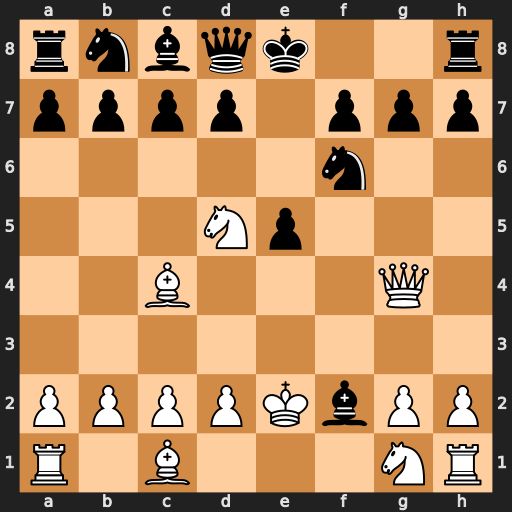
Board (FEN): rnbqk2r/pppp1ppp/5n2/3Np3/2B3Q1/8/PPPPKbPP/R1B3NR
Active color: w
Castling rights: kq
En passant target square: -
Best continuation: Qxg7